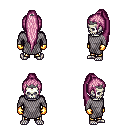
a pixel art fantasy rpg character, male body template, skeleton, chain mail, gold greaves, pink extra-long topknot hairstyle, iron tiara, gold gloves, four views (front, back, left, right), 2x2 character sprite sheet, small pixel art, hard edges, no anti-aliasing